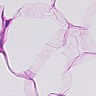
Metastatic tissue present: no